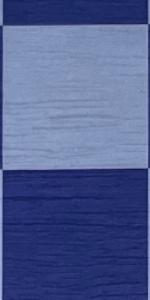
Label: Empty